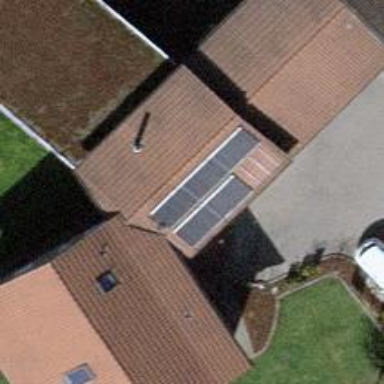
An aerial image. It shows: Solar power generator with photovoltaic panels.